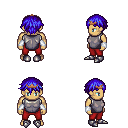
a pixel art fantasy rpg character, male body template, human, tanned skin, steel chest armor, red pants, blue short bangs hairstyle, bronze tiara, white cloth bracers, metal boots, four views (front, back, left, right), 2x2 character sprite sheet, small pixel art, hard edges, no anti-aliasing